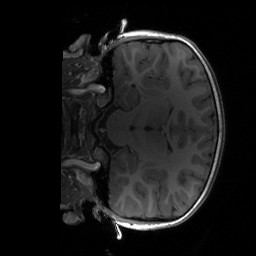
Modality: T1w
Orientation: coronal
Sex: male
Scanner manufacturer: siemens
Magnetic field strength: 3 T
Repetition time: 1.9 s
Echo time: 0.00243 s